Question: There is a code snippet in the swift book provided by Apple. I typed it in xcode playground but it shows "Operator is not a known binary operator" and "Use of unresolved identifier" errors. The code is:

According to the book, ".." operator can be used with for loop to make a range that omits its upper value. But it displays error. Changing ".." to "..." operator seems to fix the error. But why does not ".." work?
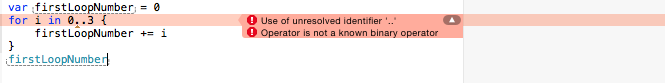
Answer: You have an out of date version of the swift book.
Here you go. The current version of the half-closed range is '0..<3' not '0..3' <URL>